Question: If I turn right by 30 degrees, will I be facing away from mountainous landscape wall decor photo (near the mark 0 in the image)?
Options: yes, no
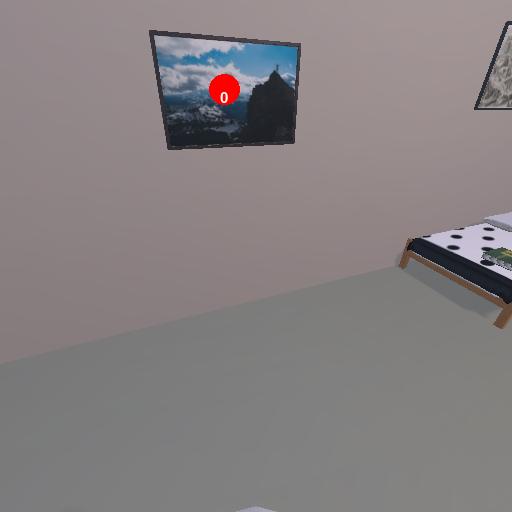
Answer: yes